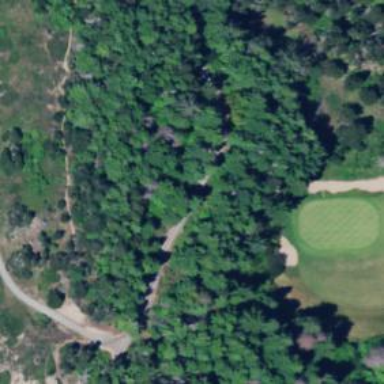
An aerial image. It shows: Path designated for golf carts.